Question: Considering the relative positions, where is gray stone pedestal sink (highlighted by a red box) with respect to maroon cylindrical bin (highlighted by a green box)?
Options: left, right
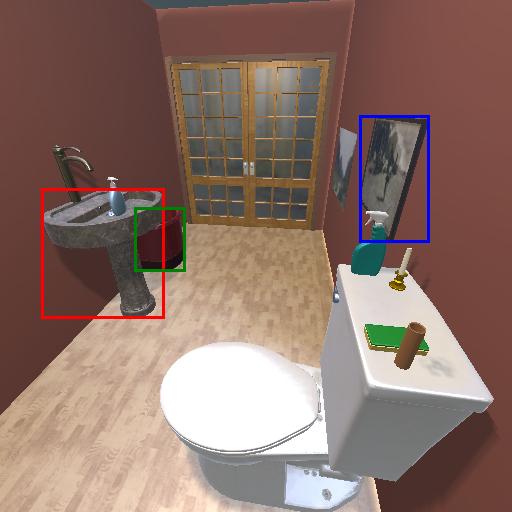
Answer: left